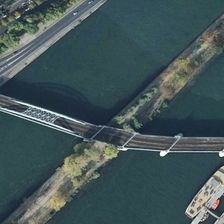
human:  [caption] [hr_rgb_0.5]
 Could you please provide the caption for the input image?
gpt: a bridge is over two parallel rivers with green trees in two sides .

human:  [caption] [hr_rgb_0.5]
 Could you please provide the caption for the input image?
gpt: a bridge is over two parallel rivers with green trees in two sides .

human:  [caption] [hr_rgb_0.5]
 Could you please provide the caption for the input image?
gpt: a bridge is over two parallel rivers with green trees in two sides .

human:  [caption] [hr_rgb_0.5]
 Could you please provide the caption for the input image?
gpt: a bridge is over two parallel rivers with green trees in two sides .

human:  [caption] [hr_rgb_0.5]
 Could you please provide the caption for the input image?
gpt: a bridge is over two parallel rivers with green trees in two sides .